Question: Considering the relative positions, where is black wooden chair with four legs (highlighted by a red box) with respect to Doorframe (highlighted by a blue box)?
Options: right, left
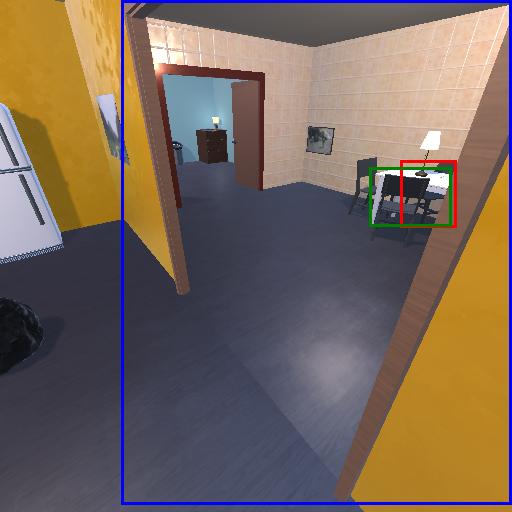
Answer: right